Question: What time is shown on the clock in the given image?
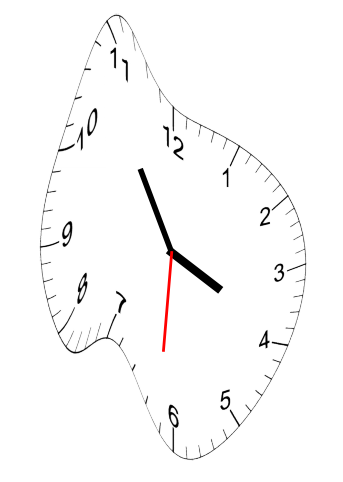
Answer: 03:54:31